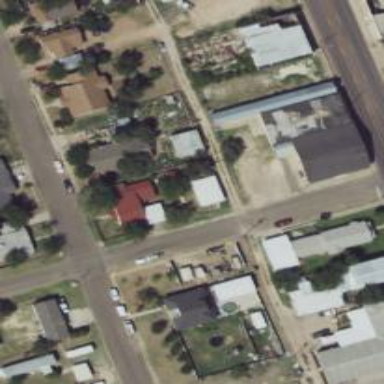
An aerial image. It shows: Alley classified as service road.